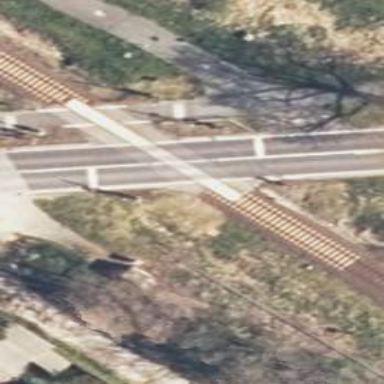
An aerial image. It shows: Railway level crossing.